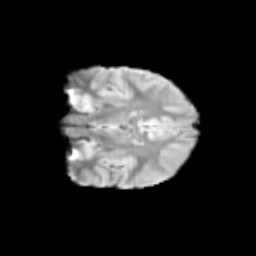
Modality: T2w
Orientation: coronal
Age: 10
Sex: male
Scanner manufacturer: siemens
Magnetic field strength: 3 T
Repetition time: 3.8 s
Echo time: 0.07 s